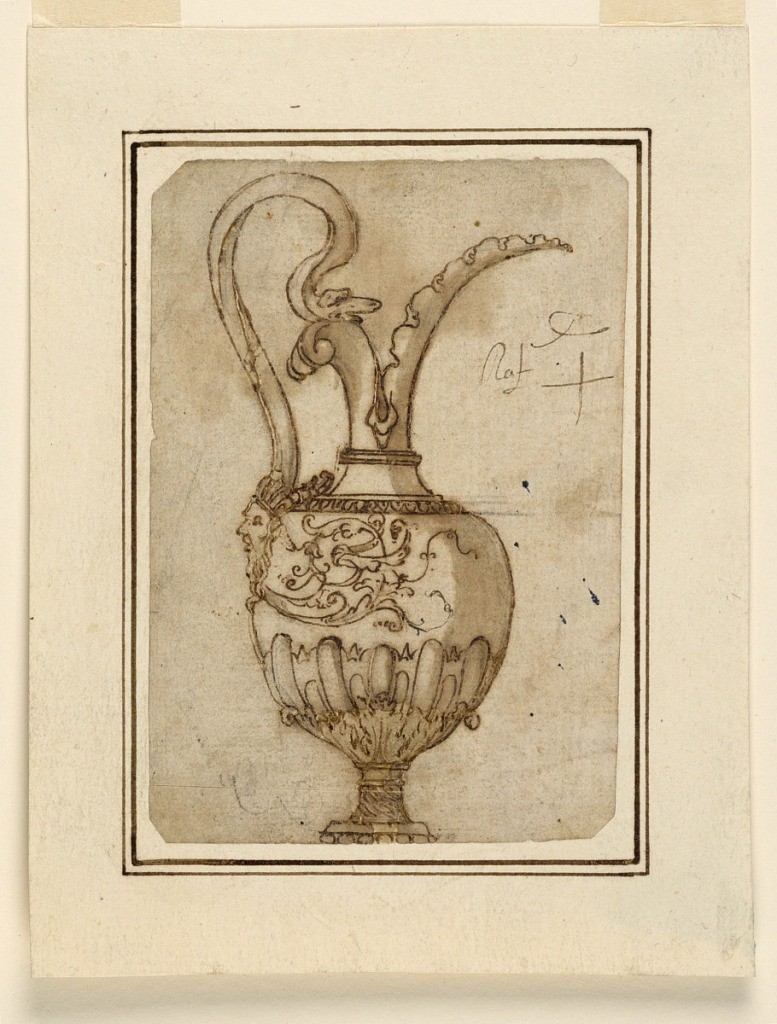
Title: Design for a ewer
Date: ca. 1540
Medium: Black chalk, pen, ink, and bistre wash on paper
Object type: Drawing
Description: Vertical rectangle. Like (not after) Androuet Ducerceau's etching, 1945-59-20 (19) with slight alterations. The owner wrote at right: "Rafe" and a cross.